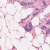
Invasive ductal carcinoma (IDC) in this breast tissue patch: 0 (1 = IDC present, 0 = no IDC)